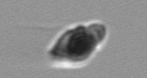
Label: Amphidinium